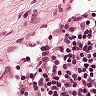
Metastatic tissue present: no